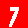
Digit: 7